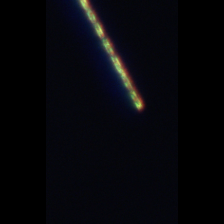
Taxon: Psuedo-nitzschia
Group: Diatoms